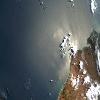
Label: water